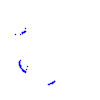
Particle: proton